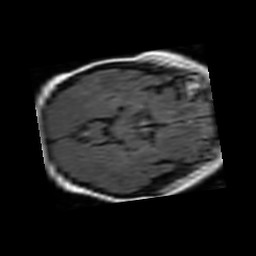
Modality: FLAIR
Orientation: axial
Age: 52
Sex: female
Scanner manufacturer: philips
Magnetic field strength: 1.5 T
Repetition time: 6 s
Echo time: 0.12 s